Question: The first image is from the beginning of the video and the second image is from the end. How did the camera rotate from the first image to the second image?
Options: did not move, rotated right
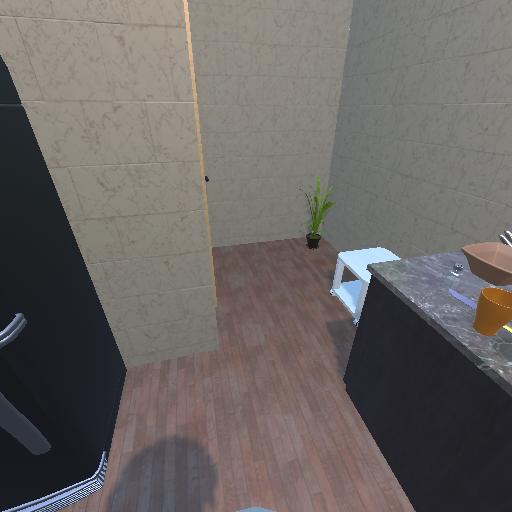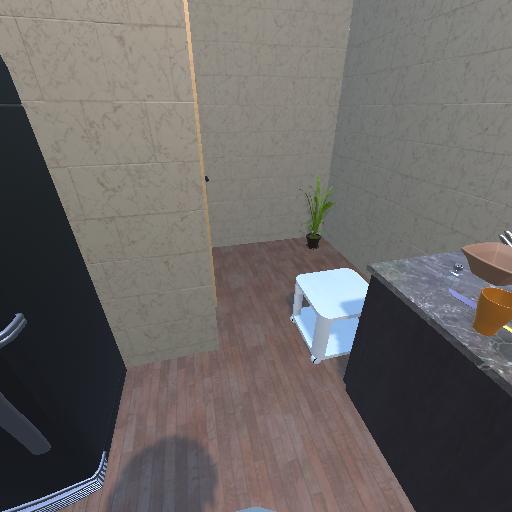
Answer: did not move